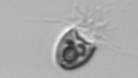
Label: Balanion